Question: I am trying to make a selection ListActivity, similar to the one used to add shortcuts to the launcher screens. I have rolled my own header and footers, which I would like to be "sticky" at the top and bottom of the view when on screen. In order to do this, I am using a RelativeLayout with the header set to dock to top, footer set to dock to bottom, and the list set to go below the header and above the footer. In terms of the overall layout of the activity, this is rendering as I would expect. The header is sticky to the top, the footer is sticky to the bottom, and the list scrolls in between them.
One odd thing though happened when I switched to the RelativeLayout as my root. Please see the following screenshot:

I want my Activity's height to be 'wrap_content', so that the form is only as high as the content displayed in it, but once i switched to RelativeLayout, it seems to render the Activity effectively as 'fill_parent', taking up the whole screen, even though the content doesn't warrant it. Notice that there are not enough list items to fill the screen, which with the 'fill_parent' style, is leaving a bunch of whitespace between the end of the list, and the footer. I was setting my height's via styles - which worked fine with LinearLayout, but seems to be ignored now. So I tried hard-coding the height directly on the RelativeLayout, but it still doesn't work and still renders as 'fill_parent'.
Here is my layout code:
'''
<?xml version="1.0" encoding="utf-8"?>
<RelativeLayout xmlns:android="http://schemas.android.com/apk/res/android"
style="@style/GroupsList"
android:layout_height="wrap_content">
<FrameLayout android:layout_height="wrap_content"
android:layout_width="fill_parent"
android:id="@+id/hdrGroups"
android:layout_alignParentTop="true">
<include layout="@layout/title"
android:layout_width="fill_parent"
android:layout_height="wrap_content">
</include>
</FrameLayout>
<FrameLayout style="@style/MyFooter"
android:layout_height="wrap_content"
android:layout_width="fill_parent"
android:layout_alignParentBottom="true"
android:id="@+id/ftrGroups">
<ImageView style="@style/CloseButton"
android:layout_height="wrap_content"
android:layout_width="wrap_content"
android:src="@drawable/add"
android:id="@+id/imgGroupsAdd"
android:clickable="true">
</ImageView>
</FrameLayout>
<ListView android:divider="#9f9f9f"
android:id="@+id/android:list"
android:choiceMode="singleChoice"
android:dividerHeight="1dp"
android:layout_height="wrap_content"
android:layout_width="fill_parent"
android:layout_below="@id/hdrGroups"
android:layout_above="@id/ftrGroups">
</ListView>
<TextView android:text="@string/browser_no_groups"
style="@style/ListedItemB"
android:id="@+id/android:empty"
android:layout_height="wrap_content"
android:layout_above="@id/ftrGroups"
android:layout_below="@id/hdrGroups"
android:layout_width="fill_parent">
</TextView>
</RelativeLayout>
'''
All layout is done via XML, ... I am not doing any layout in code.
How can I get the sticky header and footer while also having the activity as a whole behave in a 'wrap_content' mode for its height? Is there some other way I should be going about this instead of a RelativeLayout?
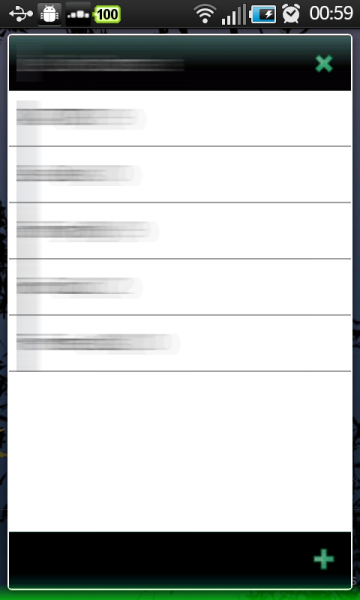
Answer: According to the developer documentation your desired behaviour is not possible for Relative layout ;
> "Note that you cannot have a circular dependency between the size of
the RelativeLayout and the position of its children. For example, you
cannot have a RelativeLayout whose height is set to WRAP_CONTENT and a
child set to ALIGN_PARENT_BOTTOM."
<URL>
To solve your problem you could maybe try to use a linear layout, set to wrap_content and set max height via code to screen height.
You can get the screen height as described here : <URL>